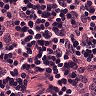
Metastatic tissue present: no